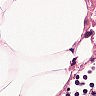
Metastatic tissue present: no